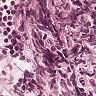
Metastatic tissue present: no